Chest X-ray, PA view. Patient: 36 years old, sex M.
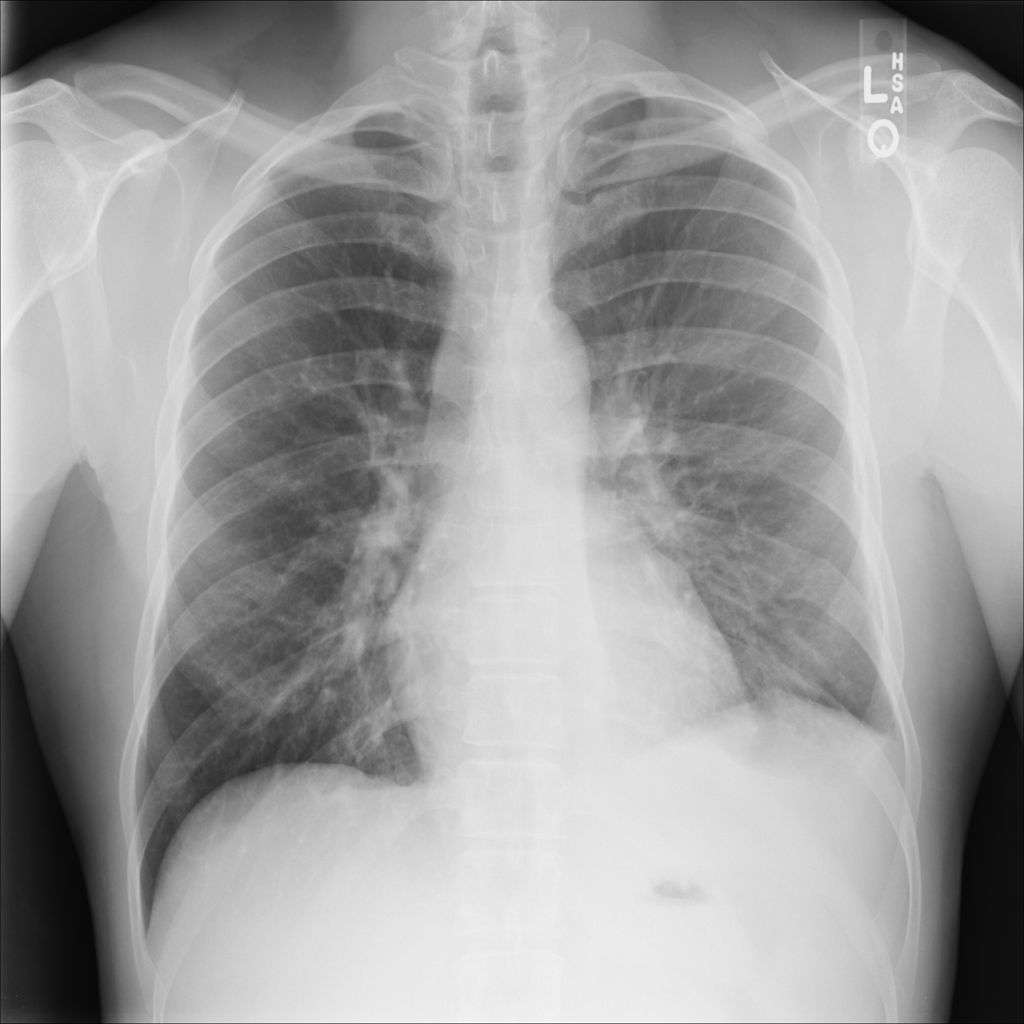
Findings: No Finding